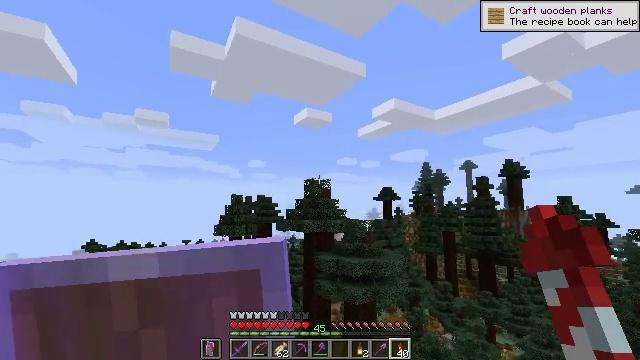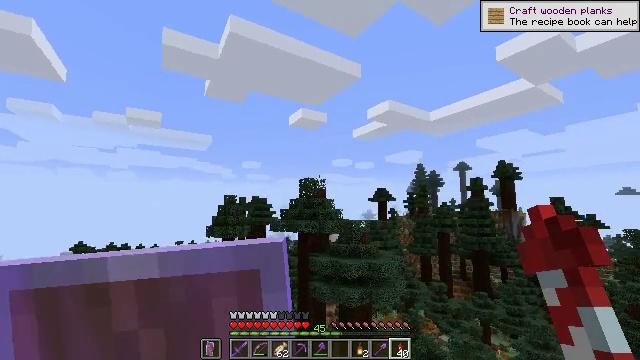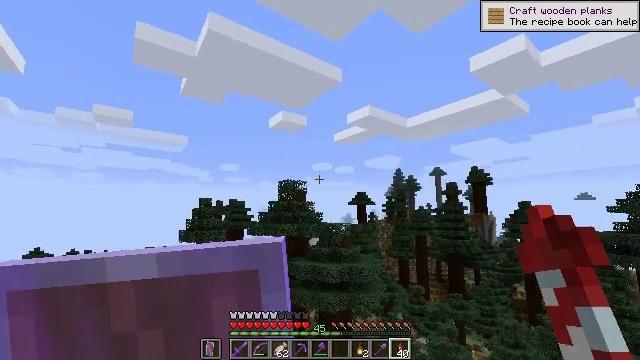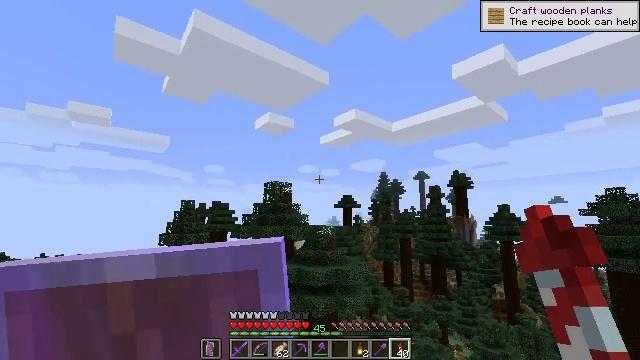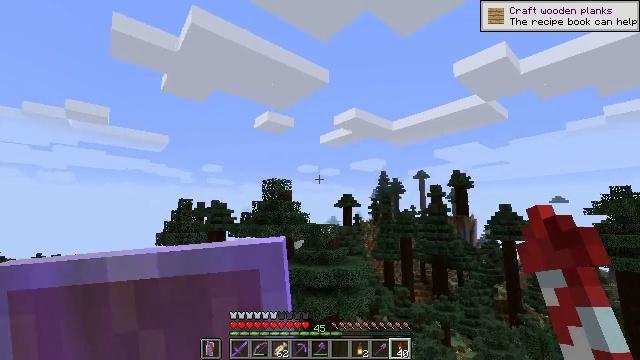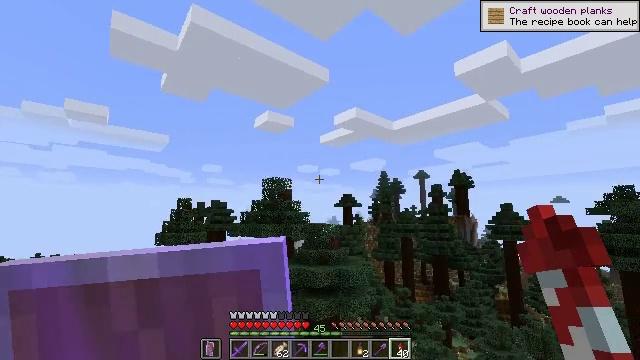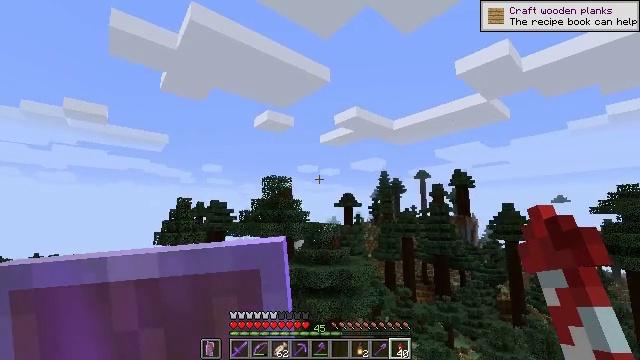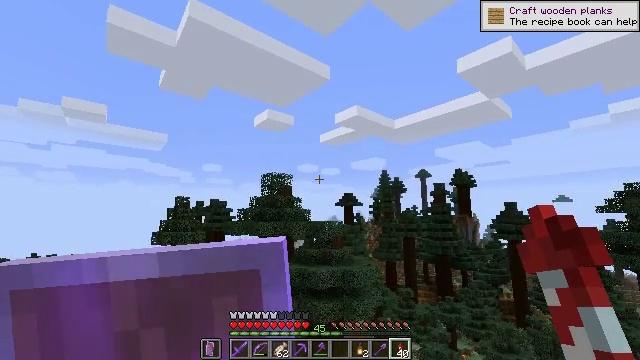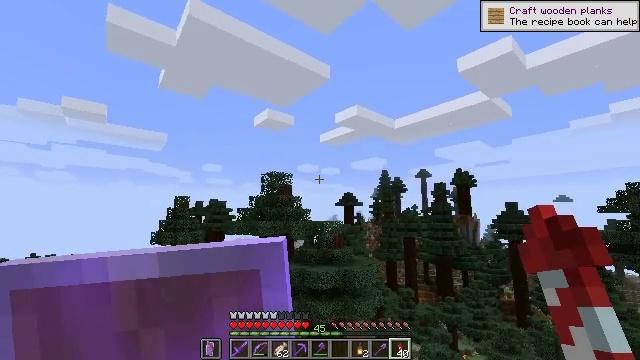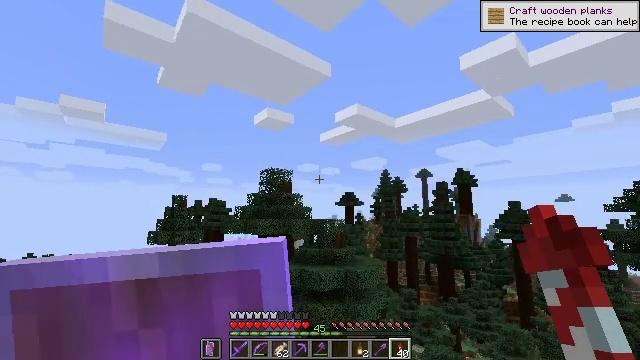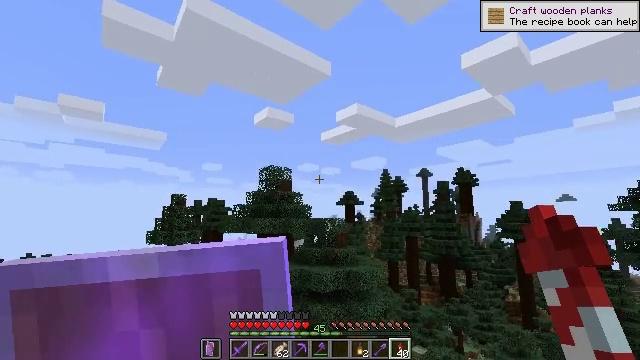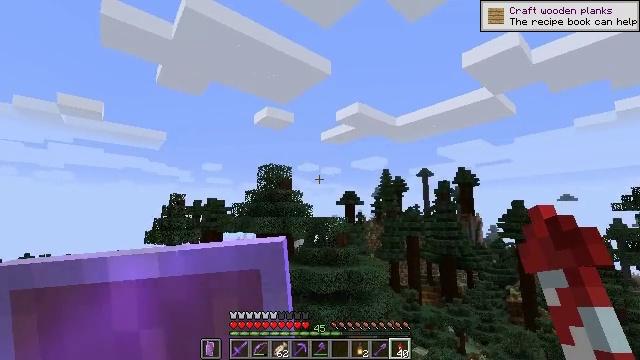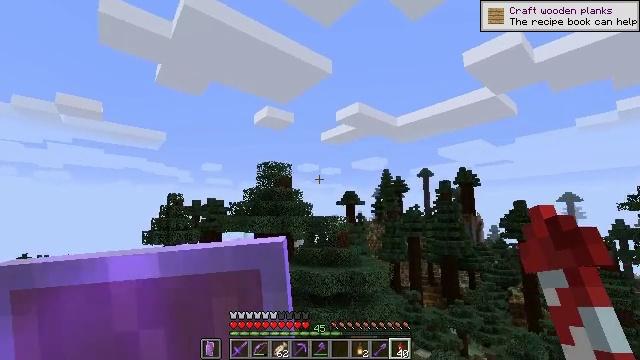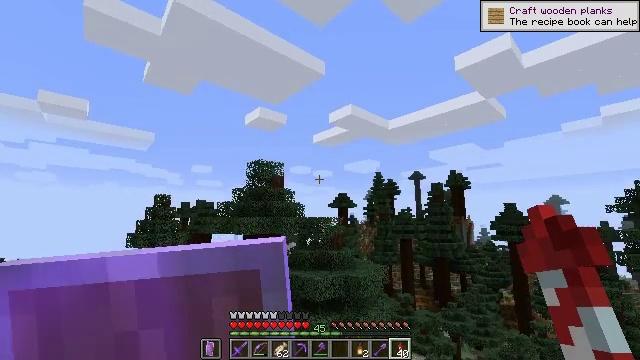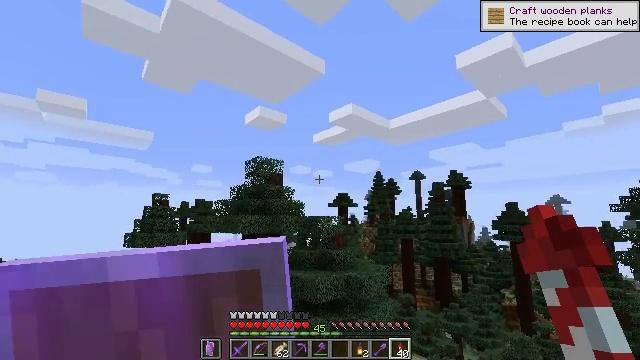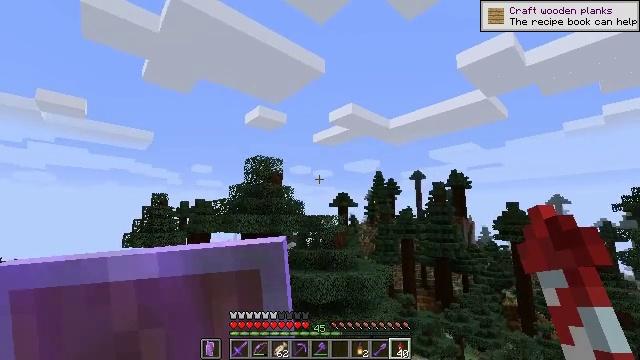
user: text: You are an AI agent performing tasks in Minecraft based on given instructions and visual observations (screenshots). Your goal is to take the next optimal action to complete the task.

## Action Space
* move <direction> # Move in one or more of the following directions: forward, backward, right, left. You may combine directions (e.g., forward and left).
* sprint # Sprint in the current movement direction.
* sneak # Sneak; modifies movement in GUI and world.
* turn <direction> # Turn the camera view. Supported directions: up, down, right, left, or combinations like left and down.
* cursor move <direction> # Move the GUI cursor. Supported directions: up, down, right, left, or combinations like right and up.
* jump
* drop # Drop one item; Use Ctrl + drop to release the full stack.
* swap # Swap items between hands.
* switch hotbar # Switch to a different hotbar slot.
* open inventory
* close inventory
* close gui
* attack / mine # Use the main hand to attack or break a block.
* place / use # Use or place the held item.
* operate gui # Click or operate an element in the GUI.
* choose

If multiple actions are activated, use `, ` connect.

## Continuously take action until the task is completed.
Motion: motion action
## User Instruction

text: Punch the spruce leaves to get saplings.
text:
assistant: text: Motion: turn right
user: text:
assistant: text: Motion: turn right
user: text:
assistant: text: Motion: turn right
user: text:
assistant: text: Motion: no_op
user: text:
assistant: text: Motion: no_op
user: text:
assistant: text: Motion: no_op
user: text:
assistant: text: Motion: no_op
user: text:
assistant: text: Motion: no_op
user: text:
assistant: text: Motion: no_op
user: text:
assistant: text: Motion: no_op
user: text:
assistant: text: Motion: no_op
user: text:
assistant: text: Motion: no_op
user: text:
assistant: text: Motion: turn right
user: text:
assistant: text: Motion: no_op
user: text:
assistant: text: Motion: no_op
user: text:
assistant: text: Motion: no_op
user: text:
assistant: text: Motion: no_op
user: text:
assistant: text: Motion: no_op
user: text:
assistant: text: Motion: no_op
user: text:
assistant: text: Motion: no_op
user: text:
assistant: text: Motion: no_op
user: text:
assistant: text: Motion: turn right
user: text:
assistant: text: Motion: no_op
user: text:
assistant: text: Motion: no_op
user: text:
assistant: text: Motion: no_op
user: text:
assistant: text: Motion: no_op
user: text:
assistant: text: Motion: no_op
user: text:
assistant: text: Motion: no_op
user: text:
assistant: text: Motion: no_op
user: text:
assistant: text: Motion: no_op